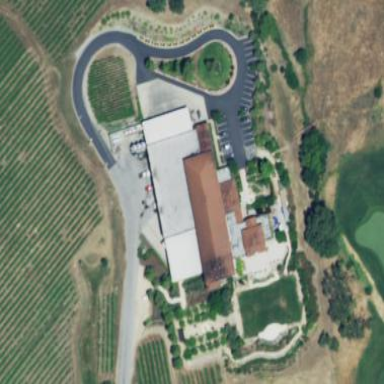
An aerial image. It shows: Winery building that is popular tourist attraction.